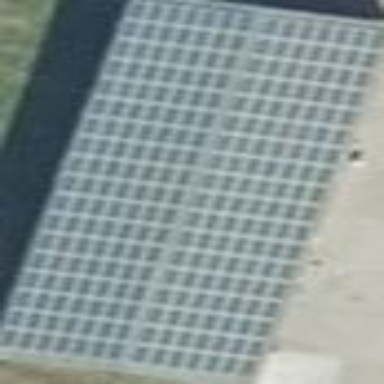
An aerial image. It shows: Solar power generator using photovoltaic method with solar photovoltaic panel types.